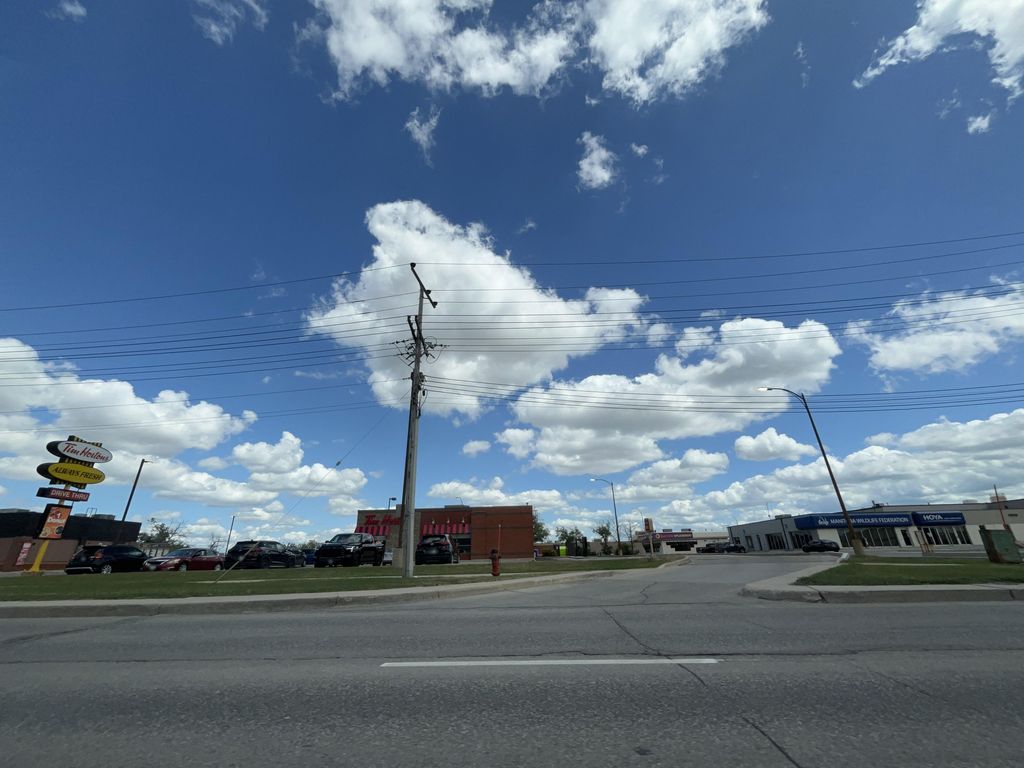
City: winnipeg